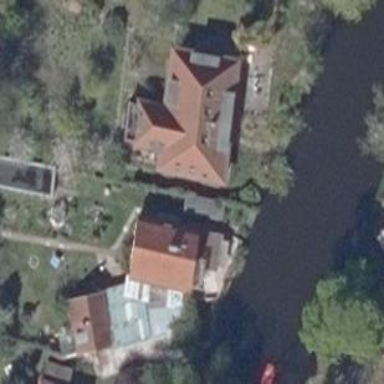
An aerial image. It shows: Hipped roof house.